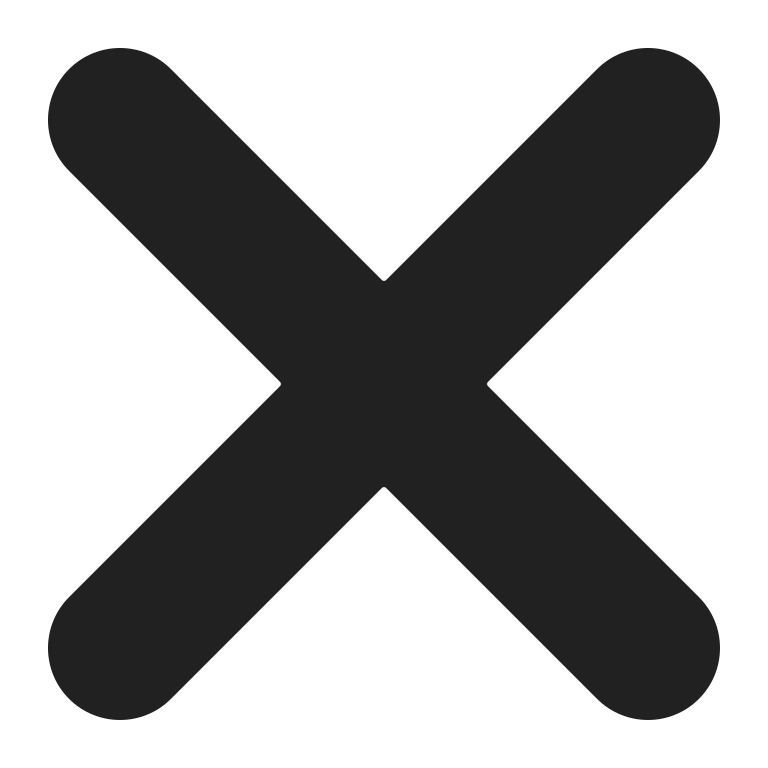
cross mark high contrast